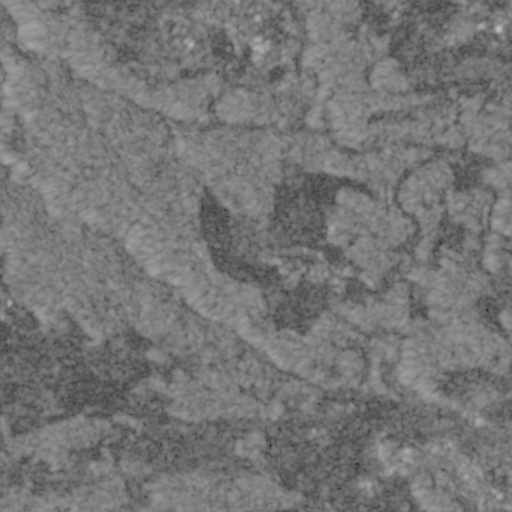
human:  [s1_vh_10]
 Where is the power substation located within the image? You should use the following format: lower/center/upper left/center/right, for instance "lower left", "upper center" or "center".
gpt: The power substation is located in the lower right of the image.
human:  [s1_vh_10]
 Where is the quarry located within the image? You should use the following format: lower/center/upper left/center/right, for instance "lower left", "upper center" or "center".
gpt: The quarry is located in the upper center of the image.
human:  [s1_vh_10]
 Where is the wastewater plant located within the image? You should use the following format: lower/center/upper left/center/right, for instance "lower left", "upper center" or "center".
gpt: The wastewater plant is located in the lower right of the image.
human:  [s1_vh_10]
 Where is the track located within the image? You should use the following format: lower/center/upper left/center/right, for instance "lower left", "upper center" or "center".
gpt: There is no track in the image.

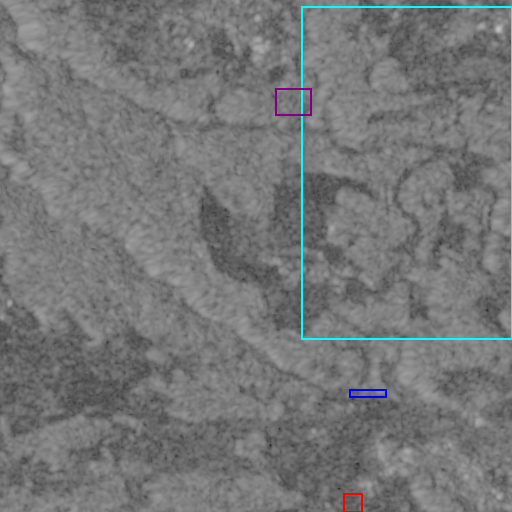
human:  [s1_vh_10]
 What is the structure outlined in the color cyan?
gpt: The structure outlined in cyan is a crop field.
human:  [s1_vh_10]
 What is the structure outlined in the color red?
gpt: The structure outlined in red is a park.
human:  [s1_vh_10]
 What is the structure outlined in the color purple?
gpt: The structure outlined in purple is a quarry.
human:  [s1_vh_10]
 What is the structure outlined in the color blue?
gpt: The structure outlined in blue is a wastewater plant.
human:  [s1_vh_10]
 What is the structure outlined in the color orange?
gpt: There is no orange outline.